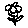
Label: flower